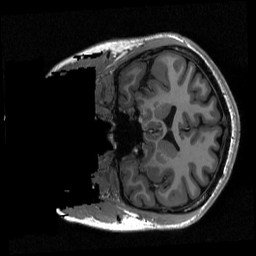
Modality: T1w
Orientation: coronal
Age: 21
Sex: female
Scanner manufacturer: siemens
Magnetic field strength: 3 T
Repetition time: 2.3 s
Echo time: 0.00298 s